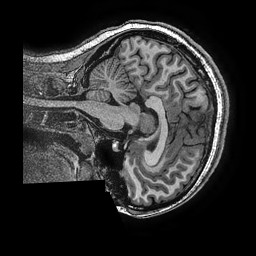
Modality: T1w
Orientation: sagittal
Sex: female
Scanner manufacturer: ge
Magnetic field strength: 3 T
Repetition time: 0.0077 s
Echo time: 0.003436 s